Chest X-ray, PA view. Patient: 43 years old, sex F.
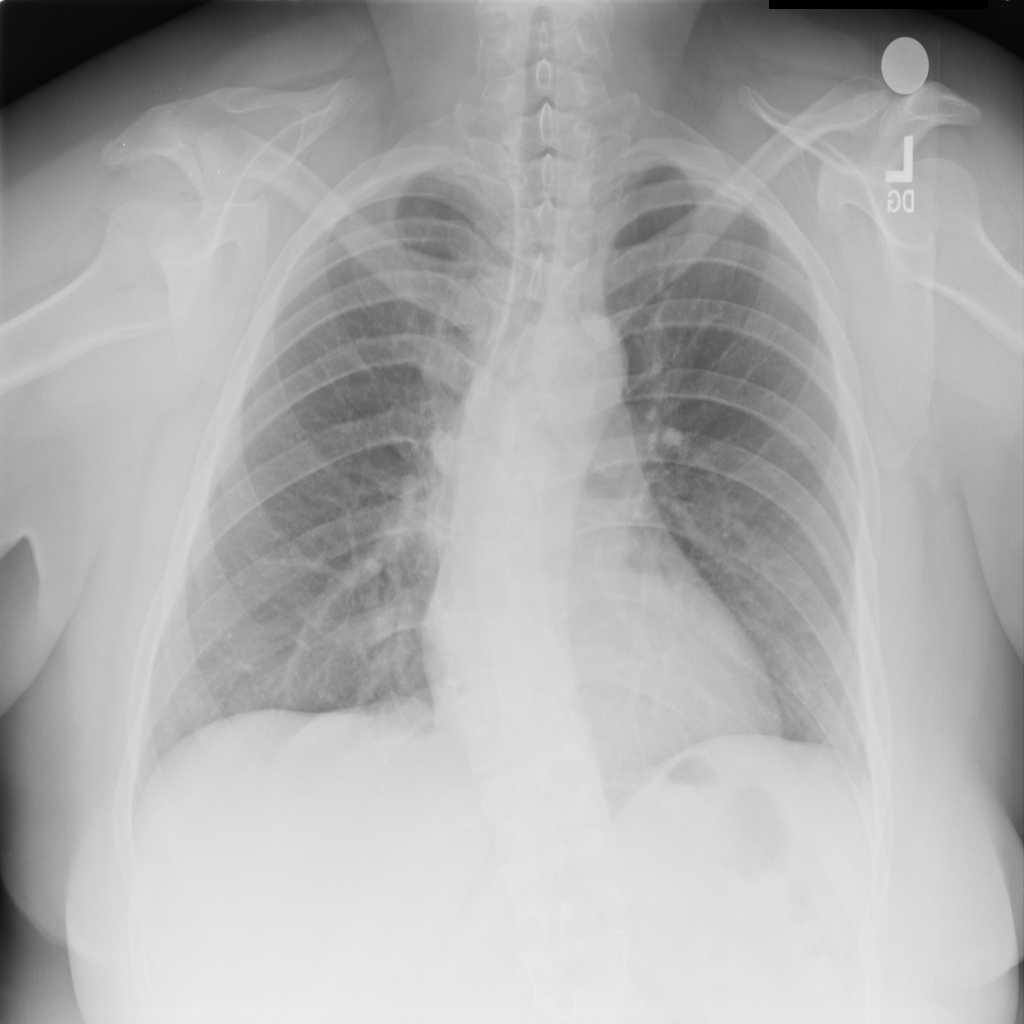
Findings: No Finding